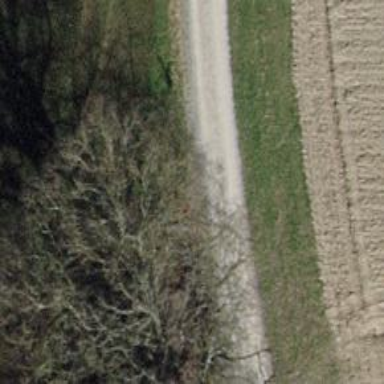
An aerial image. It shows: Gravel track of grade3 type.